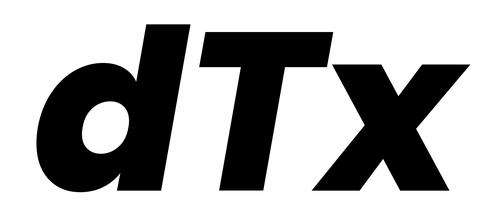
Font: Poppins-ExtraBoldItalic